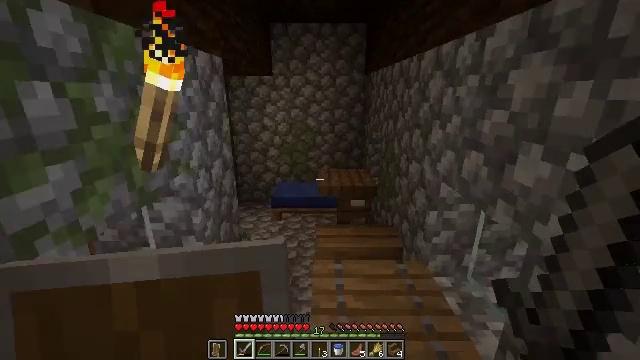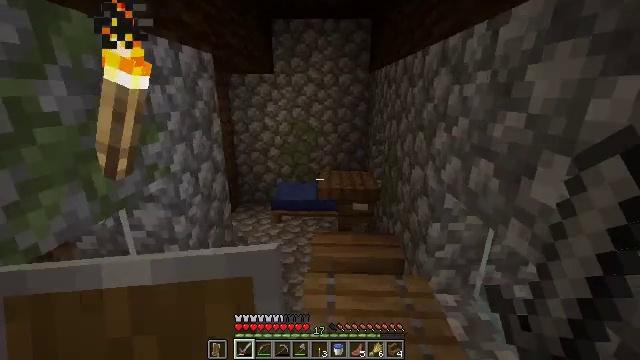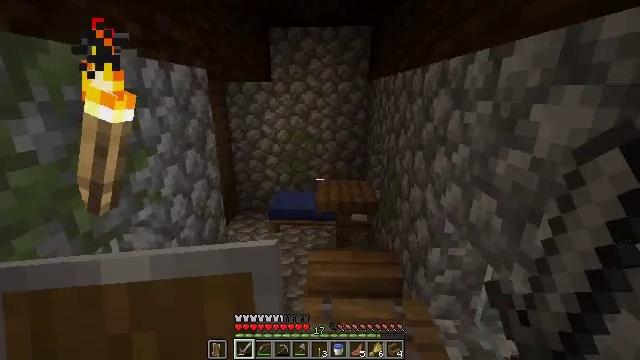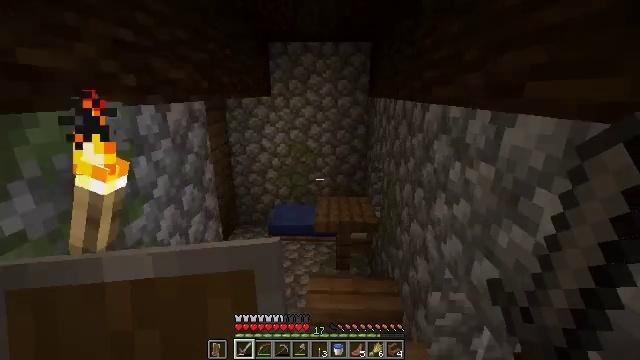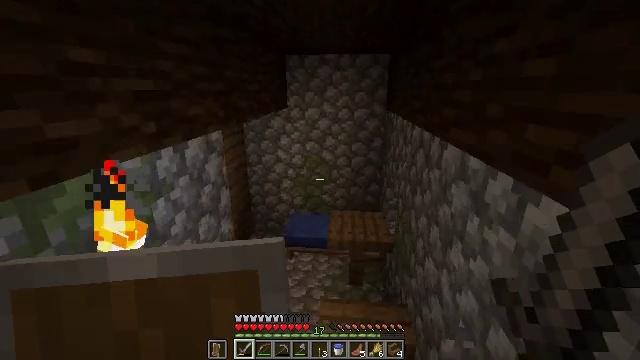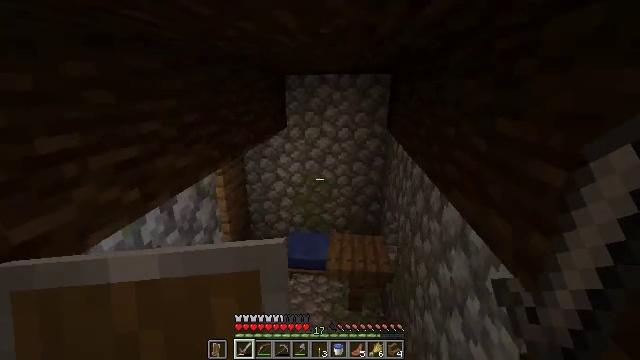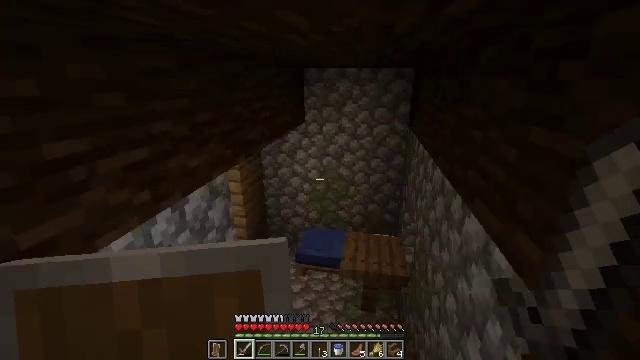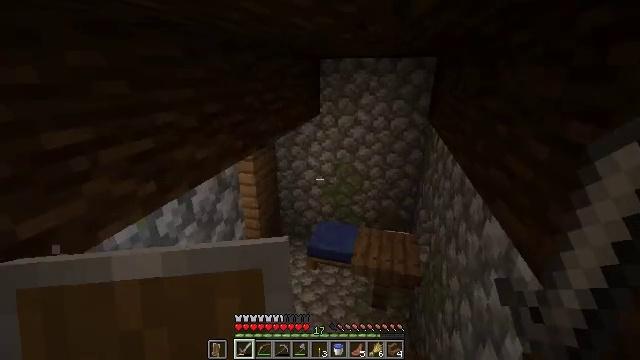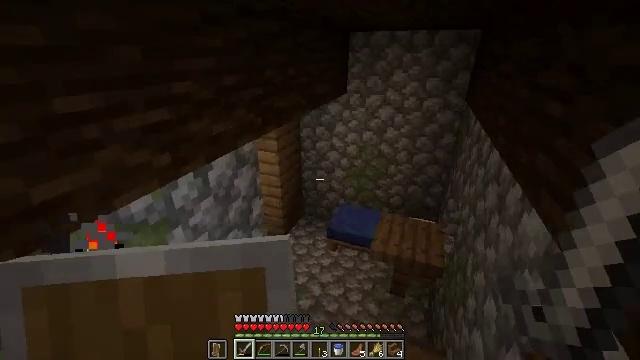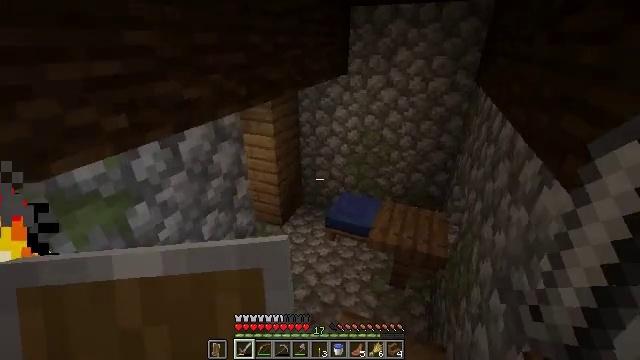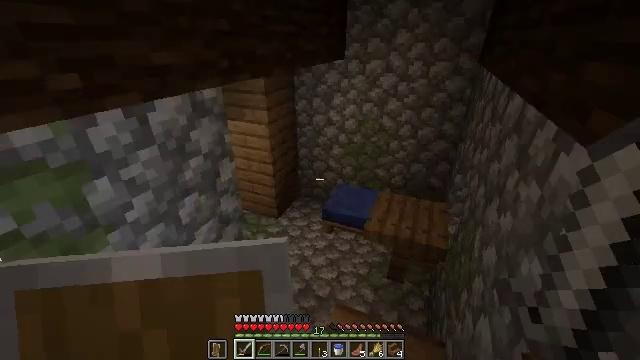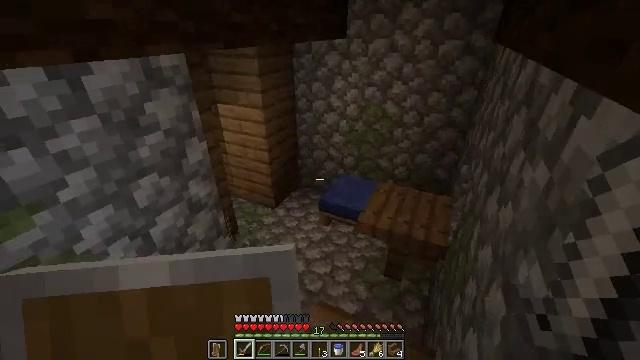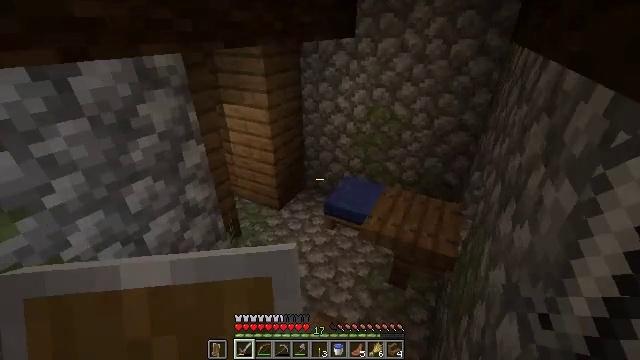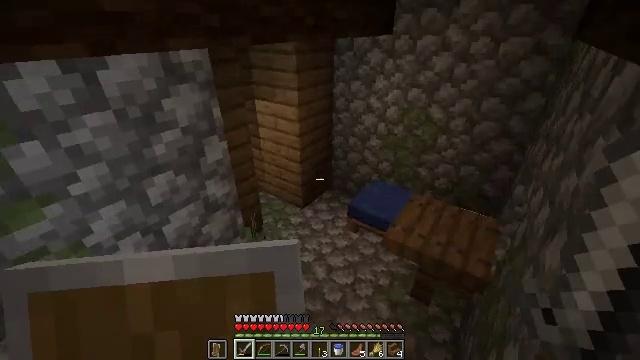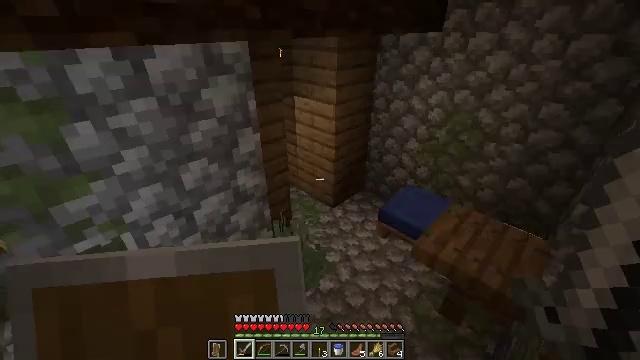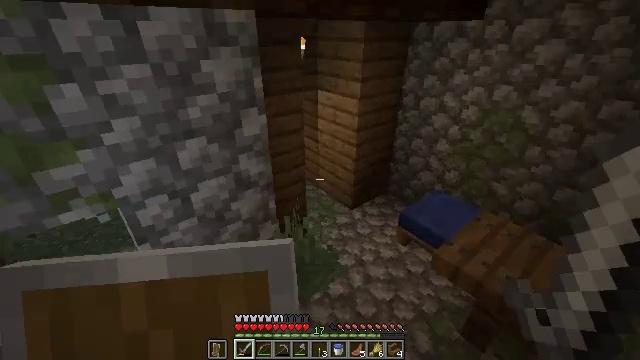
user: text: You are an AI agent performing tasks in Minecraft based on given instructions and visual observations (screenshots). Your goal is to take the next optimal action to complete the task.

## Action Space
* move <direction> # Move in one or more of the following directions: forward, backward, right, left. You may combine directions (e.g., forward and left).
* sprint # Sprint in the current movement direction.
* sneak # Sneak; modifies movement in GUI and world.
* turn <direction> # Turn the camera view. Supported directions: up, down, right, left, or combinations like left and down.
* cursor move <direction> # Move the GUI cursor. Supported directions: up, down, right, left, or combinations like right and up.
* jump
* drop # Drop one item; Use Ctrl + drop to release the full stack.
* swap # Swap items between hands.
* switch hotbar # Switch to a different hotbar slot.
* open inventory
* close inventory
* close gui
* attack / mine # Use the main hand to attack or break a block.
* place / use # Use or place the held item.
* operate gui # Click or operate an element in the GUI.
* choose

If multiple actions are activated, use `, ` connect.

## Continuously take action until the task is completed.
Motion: motion action
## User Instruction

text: Break the spruce trapdoor from a structure.
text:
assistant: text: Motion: move forward, turn left
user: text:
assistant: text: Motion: move forward, jump
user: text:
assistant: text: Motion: move forward, jump
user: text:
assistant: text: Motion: move forward and move right, turn left, jump
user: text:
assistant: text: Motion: move forward and move right
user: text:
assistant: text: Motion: move forward and move right, turn left and down
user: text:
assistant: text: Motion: move forward and move right, turn left and down
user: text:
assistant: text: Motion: move forward and move right, turn left and down
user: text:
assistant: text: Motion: move right, turn left and down
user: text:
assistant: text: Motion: move right
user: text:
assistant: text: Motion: move right, turn left and down
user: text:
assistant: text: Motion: move right, turn left
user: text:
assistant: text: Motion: move right, turn left
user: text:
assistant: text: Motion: move right, turn left
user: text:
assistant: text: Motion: move right, turn left
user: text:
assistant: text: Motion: move right, turn left
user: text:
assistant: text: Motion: move right, turn left
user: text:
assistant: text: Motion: turn left
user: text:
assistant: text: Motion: turn left and up
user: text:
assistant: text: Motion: turn left and up
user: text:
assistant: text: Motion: turn left
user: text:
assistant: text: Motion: turn left and down
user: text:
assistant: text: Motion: no_op
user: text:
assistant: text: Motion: move right, turn right and down
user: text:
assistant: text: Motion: move right, turn right
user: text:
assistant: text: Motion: move right, turn right and up
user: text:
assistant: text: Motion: move right, turn right and up
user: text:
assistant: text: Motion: move right
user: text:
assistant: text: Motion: move right
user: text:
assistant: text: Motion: move right